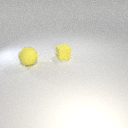
large yellow rubber sphere in front of small yellow rubber cube